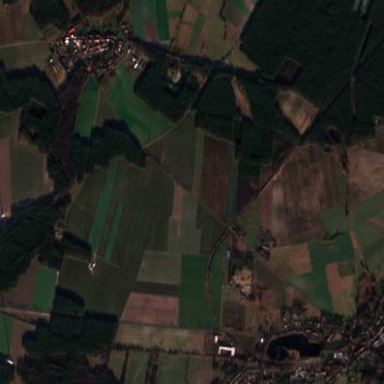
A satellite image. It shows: Picturesque farmland scene.